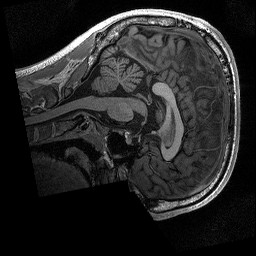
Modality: T1w
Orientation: sagittal
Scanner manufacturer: siemens
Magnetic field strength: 3 T
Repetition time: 2.3 s
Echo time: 0.00298 s